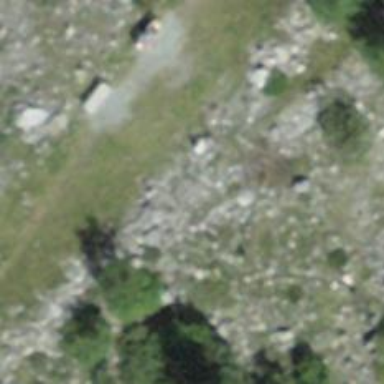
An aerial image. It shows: Bench for seating.